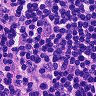
Metastatic tissue present: no